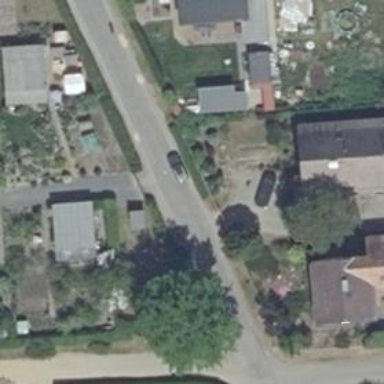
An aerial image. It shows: Residential road with asphalt surface.